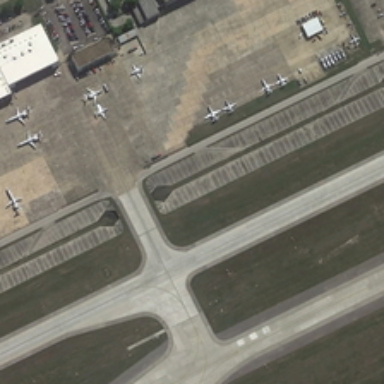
A large number of cars parked near the airport plains .